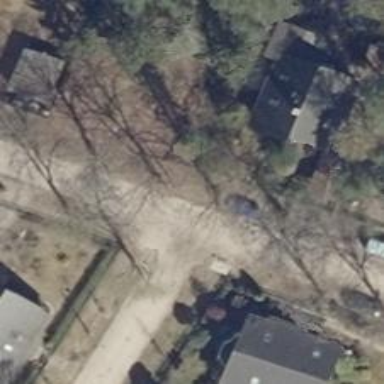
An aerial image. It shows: Residential road with sandy surface.